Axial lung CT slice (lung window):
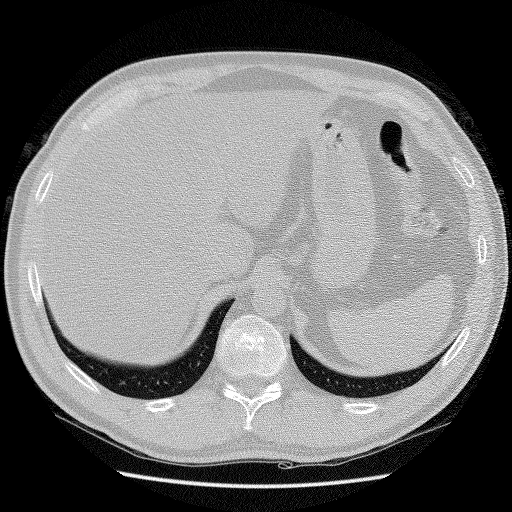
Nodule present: no